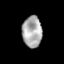
Tissue: skin
Cell type: Epithelial cells
Senescence score: 0.2796
Nuclear area (px): 601
Mean DAPI intensity: 171.281